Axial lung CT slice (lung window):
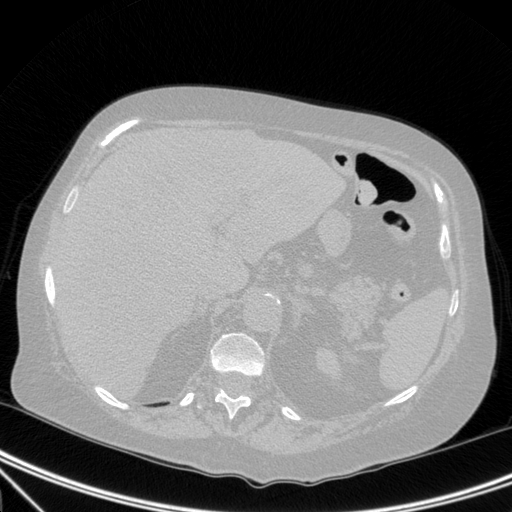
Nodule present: no